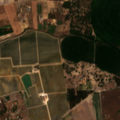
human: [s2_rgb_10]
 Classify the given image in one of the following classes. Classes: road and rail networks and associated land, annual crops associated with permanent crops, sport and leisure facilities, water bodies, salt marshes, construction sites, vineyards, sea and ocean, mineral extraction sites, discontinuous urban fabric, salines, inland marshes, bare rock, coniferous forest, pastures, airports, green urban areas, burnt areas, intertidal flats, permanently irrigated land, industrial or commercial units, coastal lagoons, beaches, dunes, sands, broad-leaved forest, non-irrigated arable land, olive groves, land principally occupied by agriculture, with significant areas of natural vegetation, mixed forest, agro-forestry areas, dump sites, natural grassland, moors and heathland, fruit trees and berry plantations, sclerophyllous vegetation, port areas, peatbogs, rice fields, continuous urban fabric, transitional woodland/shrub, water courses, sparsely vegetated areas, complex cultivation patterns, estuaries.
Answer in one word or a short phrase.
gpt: permanently irrigated land, vineyards, complex cultivation patterns